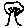
Label: tree